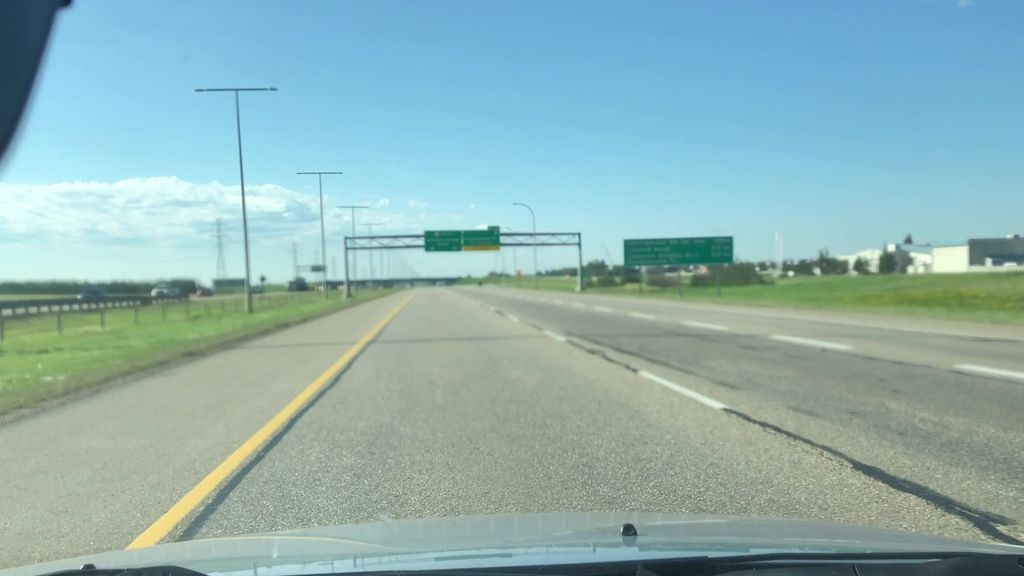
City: edmonton